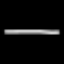
Label: line